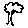
Label: tree